Current action and preconditions to check: trajectory_clear

Your task: For each precondition in the list above, predict whether it will hold at this action.

Consider the current scene as observed from the mobile robot's camera, and analyze the predicted future states of all dynamic agents (e.g., people, animals, vehicles, or any moving entities) within the NEXT SECOND.

IMPORTANT: Only answer "very likely" if you are absolutely certain—based on strong, clear evidence—that a dynamic agent will violate the precondition in the predicted future state. Do NOT answer "very likely" for unlikely, ambiguous, or low-probability risks.

Ask yourself for each precondition: Is there a high probability, with clear and convincing evidence, that the predicted future states of any dynamic agent will interfere with the predicted future state of the currently executing action within the NEXT SECOND, causing that precondition to fail?

Assess the risk level based on these predictions. Use "likely" or "very likely" if motions create a clear risk of interference.

Use "neutral" or "improbable" if agents are nearby but their predicted paths are clearly diverging or non-conflicting.

Failure Risk Categories: "very improbable", "improbable", "neutral", "likely", "very likely"

Answer Format: Output ONLY the probability_of_failure value from these categories: "very improbable", "improbable", "neutral", "likely", "very likely"

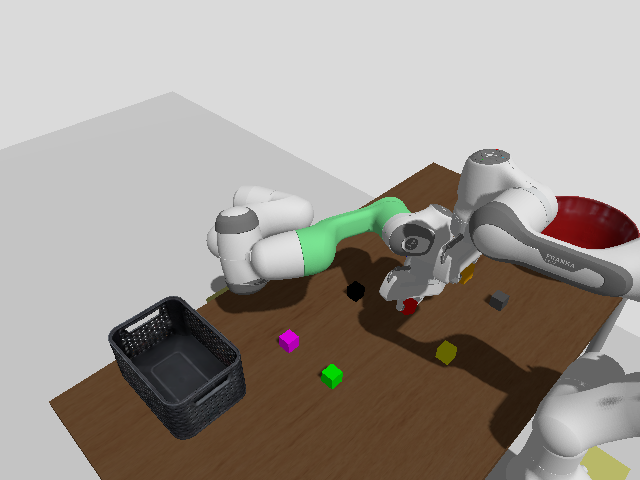

Answer: improbable